Question: I have a table that registers visitors to a website. I want to count how many have visited my website on each day.

My problem is that I can't figure out how to typecast the datetime value so that it doesn't use the entire date field when making a distinct count.
Can anyone explain this?
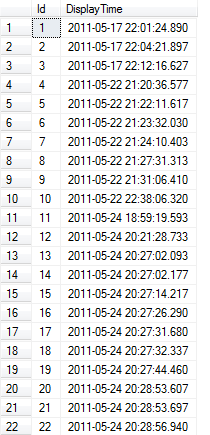
Answer: '''
SELECT
DateWithNoTimePortion = DateAdd(Day, DateDiff(Day, '<PHONE>', DateCol), '<PHONE>'),
VisitorCount = Count(*)
FROM Log
GROUP BY DateDiff(Day, 0, DateCol);
'''
For some reason I assumed you were using SQL Server. If that is not true, please let us know. I think the 'DateDiff' method could work for you in other DBMSes depending on the functions they support, but they may have better ways to do the job (such as 'TRUNC' in Oracle).
In SQL Server the above method is one of the fastest ways of doing the job. There are only two faster ways:
- Intrinsic 'int'-conversion rounding :'''
Convert(datetime, Convert(int, DateCol - '12:00:00.003'))
'''
- If using SQL Server 2008 and up, this is the fastest of all (and you should use it if that's what you have):'''
Convert(date, DateCol)
'''
When SQL Server 2008 is not available, I think the method I posted is the best mix of speed and clarity for future developers looking at the code, avoiding doing magic stuff that isn't clear. You can <URL>.